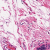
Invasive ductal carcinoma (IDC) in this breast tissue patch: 0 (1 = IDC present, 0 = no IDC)